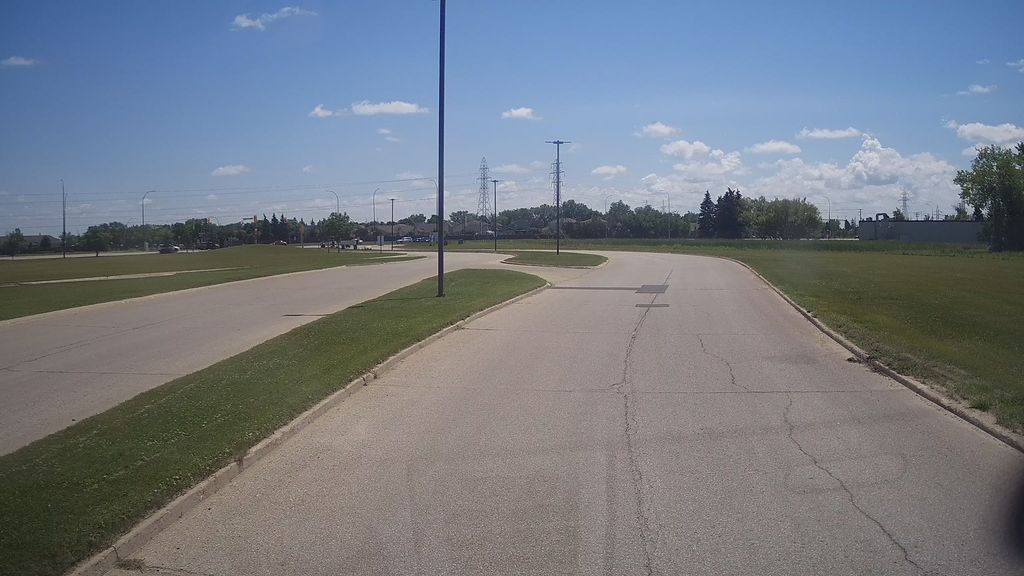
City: winnipeg